Field crop: maize
Growth stage: 2
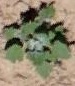
Species: chenopodium